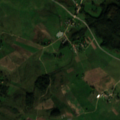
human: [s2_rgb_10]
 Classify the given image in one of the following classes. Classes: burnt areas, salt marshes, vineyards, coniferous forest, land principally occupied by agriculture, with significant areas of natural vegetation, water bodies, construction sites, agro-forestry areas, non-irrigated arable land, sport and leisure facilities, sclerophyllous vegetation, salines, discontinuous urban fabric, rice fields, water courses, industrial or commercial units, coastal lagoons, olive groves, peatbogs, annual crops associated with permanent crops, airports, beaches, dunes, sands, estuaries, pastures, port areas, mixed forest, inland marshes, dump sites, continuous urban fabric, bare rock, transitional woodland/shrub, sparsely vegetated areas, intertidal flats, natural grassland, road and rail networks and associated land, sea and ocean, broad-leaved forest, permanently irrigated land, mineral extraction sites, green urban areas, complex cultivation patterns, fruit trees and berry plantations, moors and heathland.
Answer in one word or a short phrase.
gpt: pastures, complex cultivation patterns, broad-leaved forest